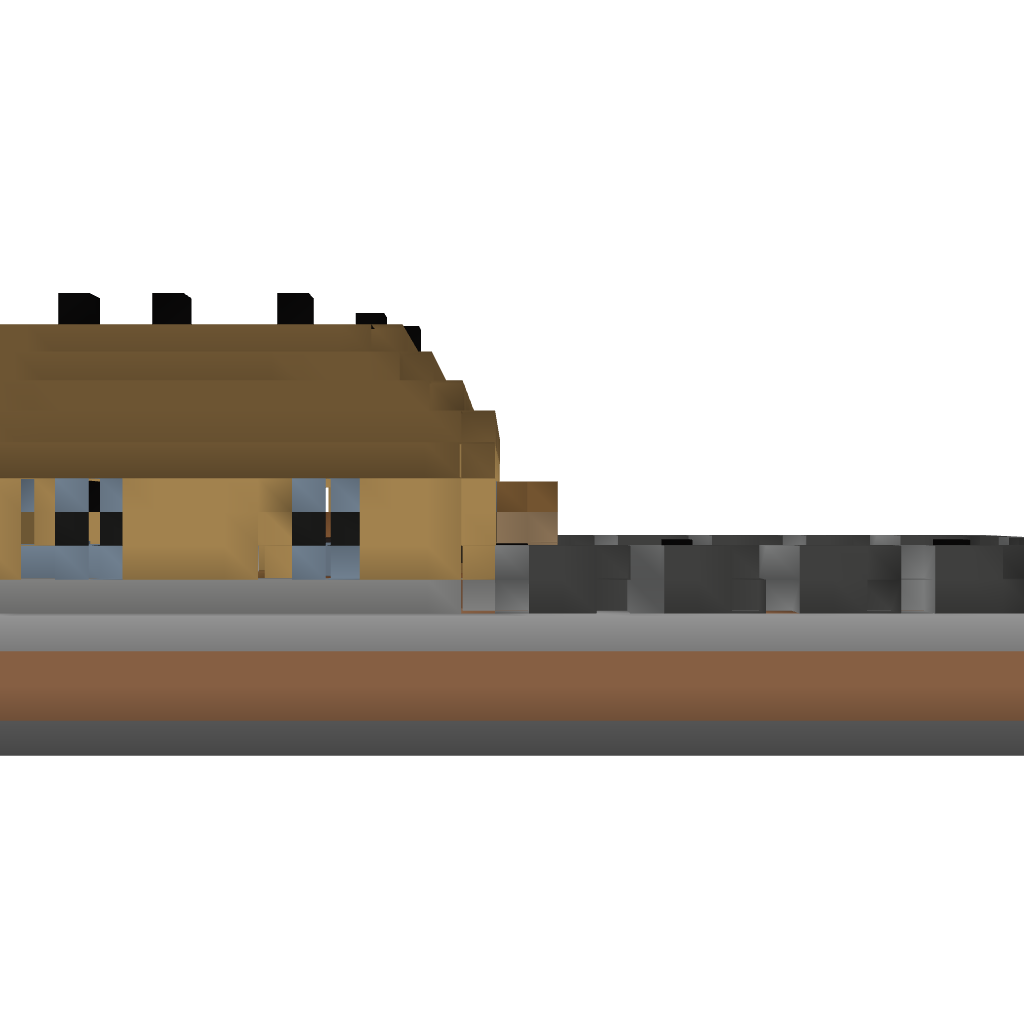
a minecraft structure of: Wood House